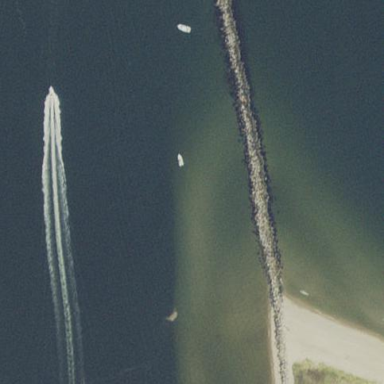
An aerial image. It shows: Breakwater structure.